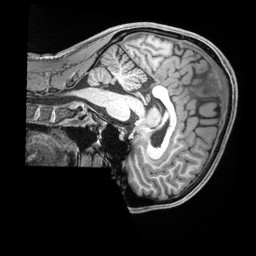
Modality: T1w
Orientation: sagittal
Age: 29
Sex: male
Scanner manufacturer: siemens
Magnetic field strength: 3 T
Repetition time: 2.4 s
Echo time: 0.00226 s